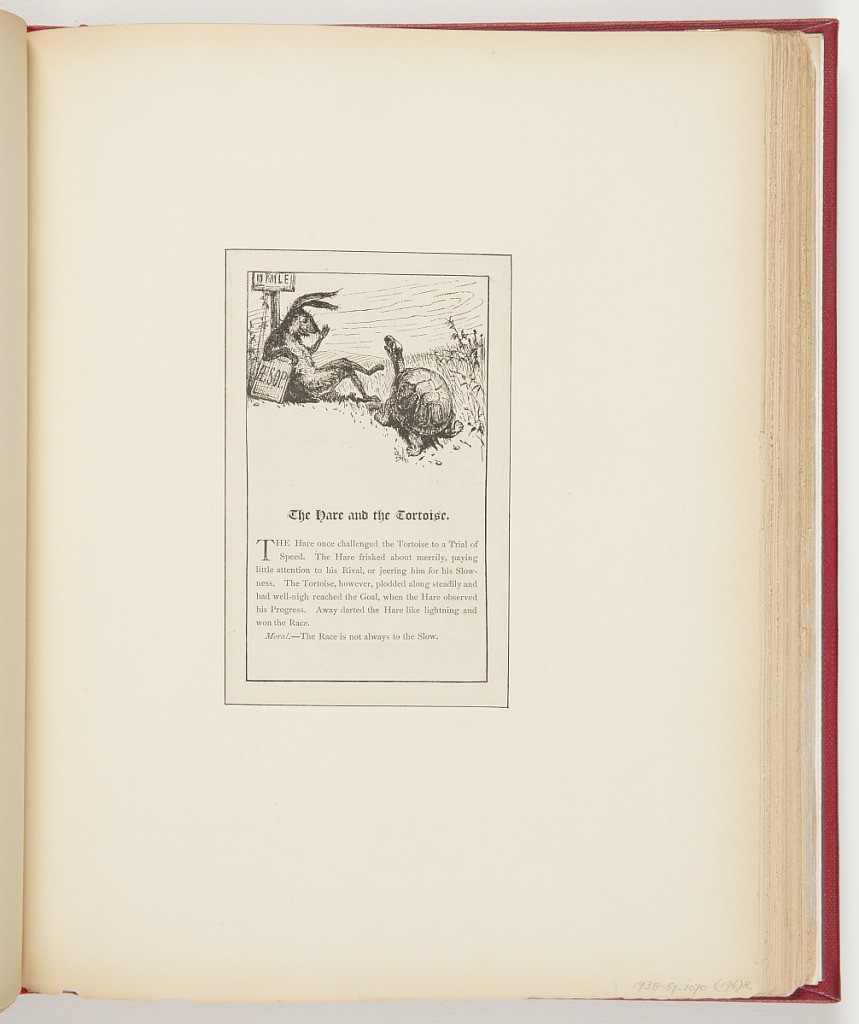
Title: The Hare and the Tortoise
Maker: Frederick Stuart Church, American, 1842–1924
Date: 1878
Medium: Printed in black ink on paper
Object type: Ephemera
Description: Upper right, profile of sitting hare with legs crossed over, leaning on labelled book. Upper right, back view of tortoise, field and sky in background. Below, twist on the story of the tortoise and the hare.